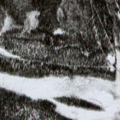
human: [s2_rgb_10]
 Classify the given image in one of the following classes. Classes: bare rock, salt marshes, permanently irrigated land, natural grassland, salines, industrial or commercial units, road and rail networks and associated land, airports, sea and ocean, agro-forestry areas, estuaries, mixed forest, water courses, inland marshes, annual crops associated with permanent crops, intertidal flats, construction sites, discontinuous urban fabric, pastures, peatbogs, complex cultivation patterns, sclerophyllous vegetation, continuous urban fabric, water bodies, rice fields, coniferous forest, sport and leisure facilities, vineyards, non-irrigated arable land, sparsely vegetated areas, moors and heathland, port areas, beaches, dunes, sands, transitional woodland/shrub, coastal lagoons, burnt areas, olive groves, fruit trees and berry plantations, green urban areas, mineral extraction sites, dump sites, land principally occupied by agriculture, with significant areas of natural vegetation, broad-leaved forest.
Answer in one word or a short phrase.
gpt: coniferous forest, mixed forest, peatbogs